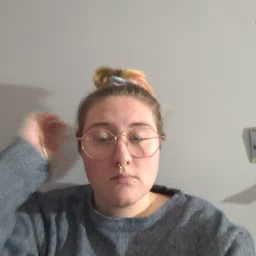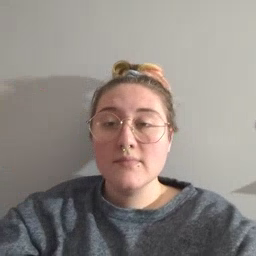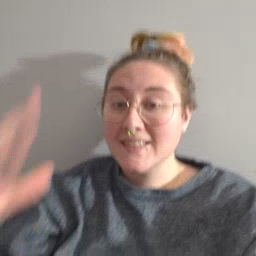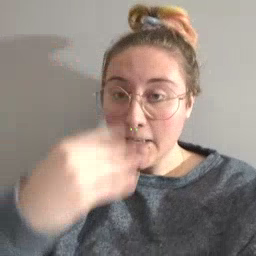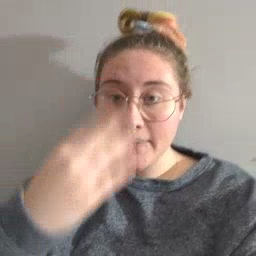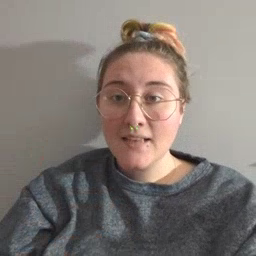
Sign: sleepy